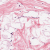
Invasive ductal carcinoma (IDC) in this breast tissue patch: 0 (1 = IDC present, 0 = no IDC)